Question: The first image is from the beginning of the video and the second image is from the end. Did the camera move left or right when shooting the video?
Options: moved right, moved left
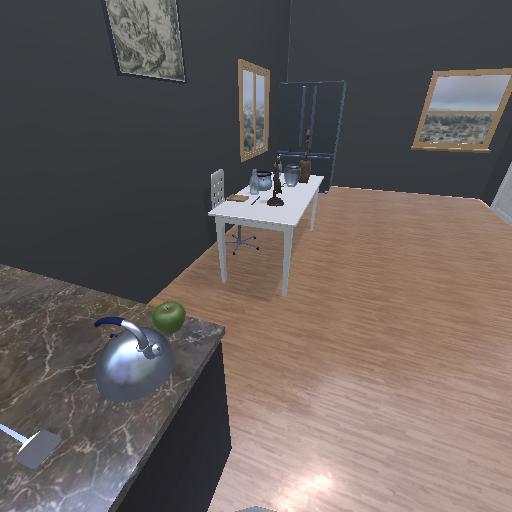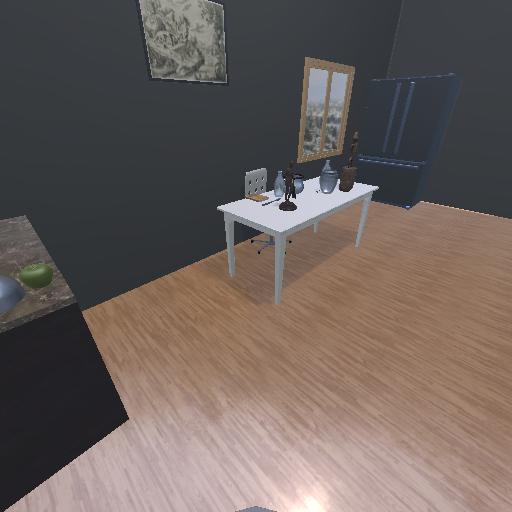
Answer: moved right